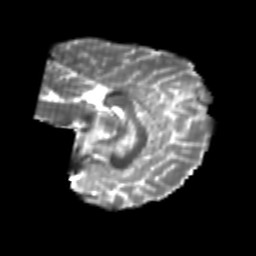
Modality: T2w
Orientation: sagittal
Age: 23
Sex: female
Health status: healthy
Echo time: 0.074 s